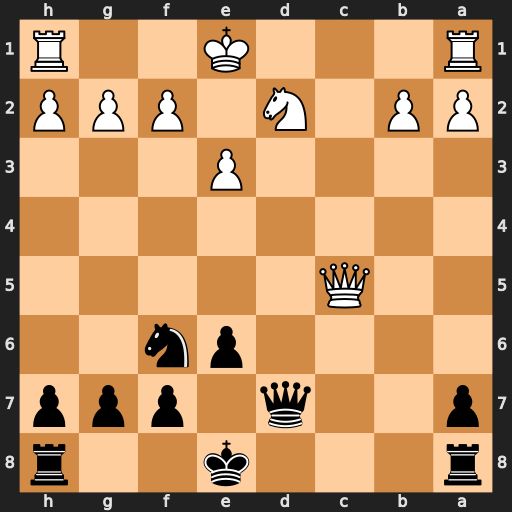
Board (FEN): r3k2r/p2q1ppp/4pn2/2Q5/8/4P3/PP1N1PPP/R3K2R
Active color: b
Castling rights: KQkq
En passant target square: -
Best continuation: Qxd2+ Kxd2 Ne4+ Ke2 Nxc5